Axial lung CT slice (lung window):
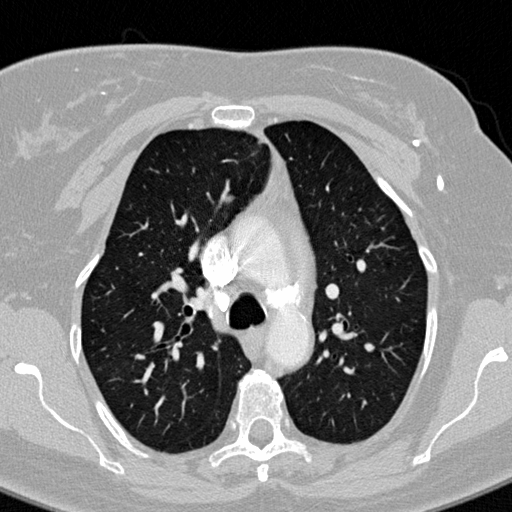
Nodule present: no